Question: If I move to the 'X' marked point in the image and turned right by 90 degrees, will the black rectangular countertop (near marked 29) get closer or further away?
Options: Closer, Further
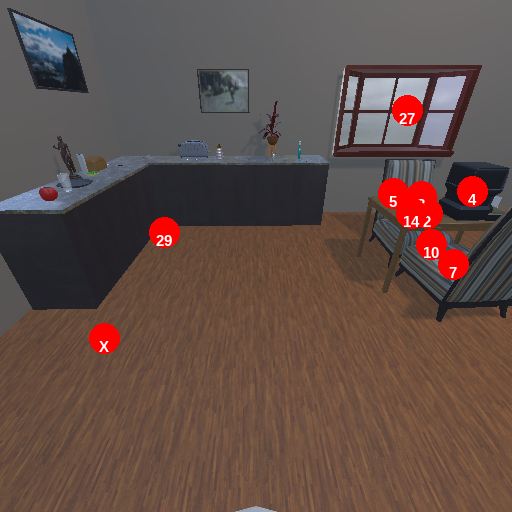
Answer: Closer